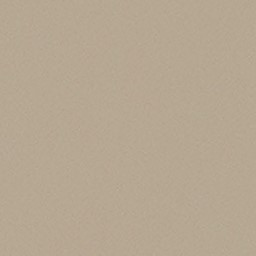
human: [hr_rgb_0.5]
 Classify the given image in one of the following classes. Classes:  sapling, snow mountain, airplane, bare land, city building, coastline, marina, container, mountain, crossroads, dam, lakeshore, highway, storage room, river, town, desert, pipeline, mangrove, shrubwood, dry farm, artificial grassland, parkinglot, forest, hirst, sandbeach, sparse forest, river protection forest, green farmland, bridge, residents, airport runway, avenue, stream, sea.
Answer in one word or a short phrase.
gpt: desert